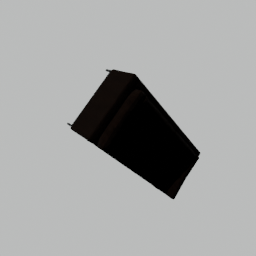
Label: furniture